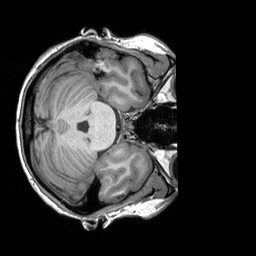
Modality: T1w
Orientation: axial
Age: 24
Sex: female
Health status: healthy
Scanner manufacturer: siemens
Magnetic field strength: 3 T
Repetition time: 2.3 s
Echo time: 0.00303 s